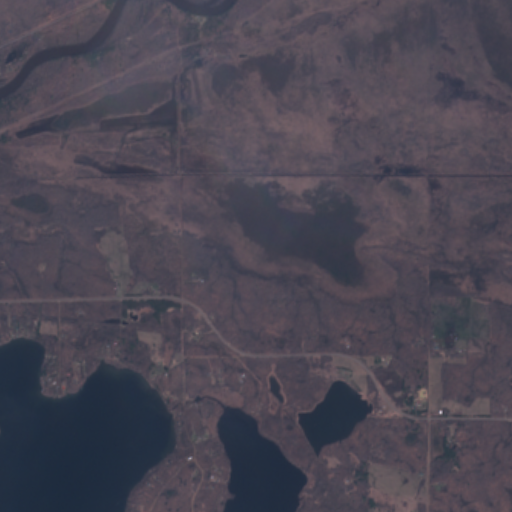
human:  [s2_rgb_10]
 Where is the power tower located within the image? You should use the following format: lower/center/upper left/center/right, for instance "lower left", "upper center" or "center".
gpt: The power tower is located in the upper left of the image.
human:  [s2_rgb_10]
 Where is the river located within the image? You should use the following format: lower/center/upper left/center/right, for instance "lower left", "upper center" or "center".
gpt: The river is located in the upper left of the image.
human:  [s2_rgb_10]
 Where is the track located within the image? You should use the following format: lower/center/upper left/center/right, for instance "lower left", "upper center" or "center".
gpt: There is no track in the image.